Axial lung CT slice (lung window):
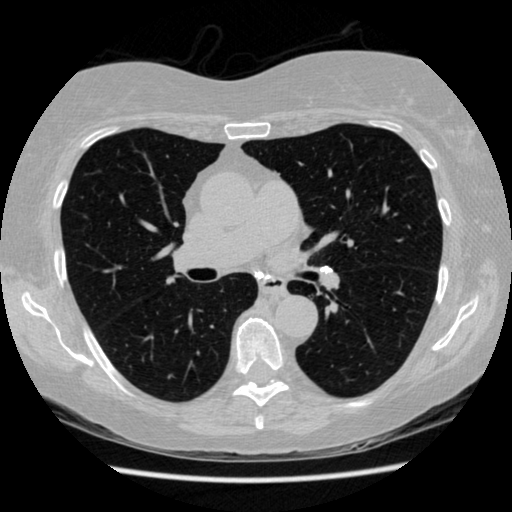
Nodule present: no